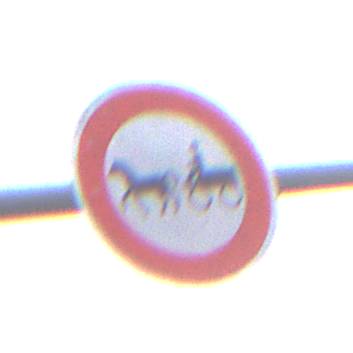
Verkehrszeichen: VerbotGespannfuhrwerke
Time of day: MorningAfternoon
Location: Outdoor (Suburban)
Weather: PartlyCloudy
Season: NotSpecified
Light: Natural